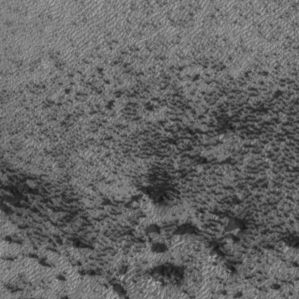
Label: frost